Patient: sex M, age 35
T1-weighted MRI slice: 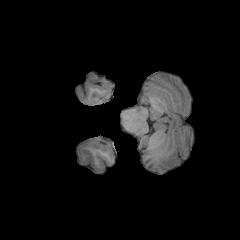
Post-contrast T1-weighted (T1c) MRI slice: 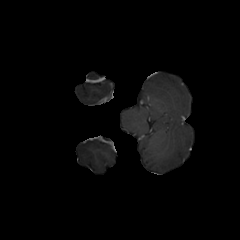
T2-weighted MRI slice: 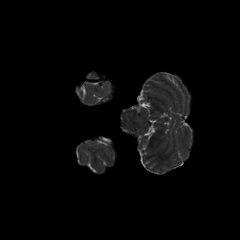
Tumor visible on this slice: no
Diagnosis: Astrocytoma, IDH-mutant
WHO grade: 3